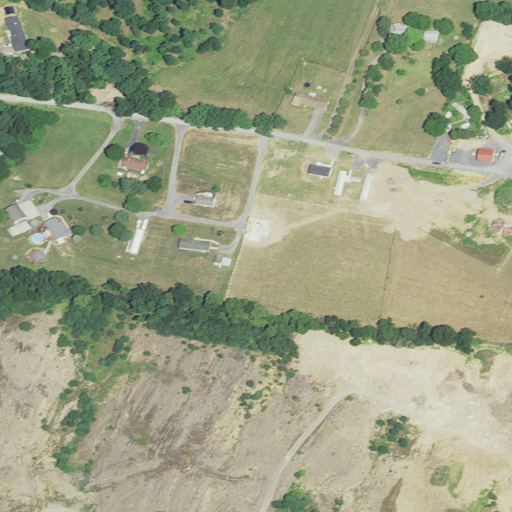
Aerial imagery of ridge(s) in West Virginia named Seigert Heights containing pasture, grassland, barren land, open development, deciduous forest, low intensity development, mixed forest, and medium intensity development